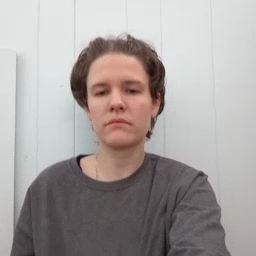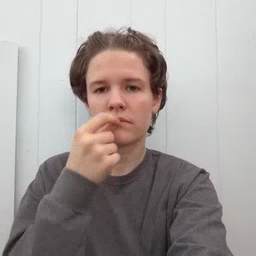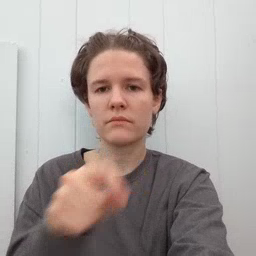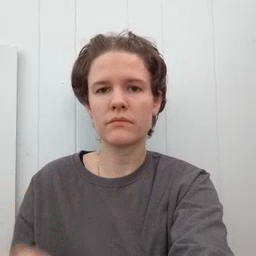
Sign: pencil